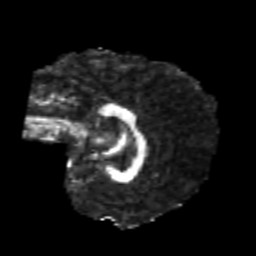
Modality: FA
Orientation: sagittal
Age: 22
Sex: female
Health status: healthy
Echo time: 0.074 s